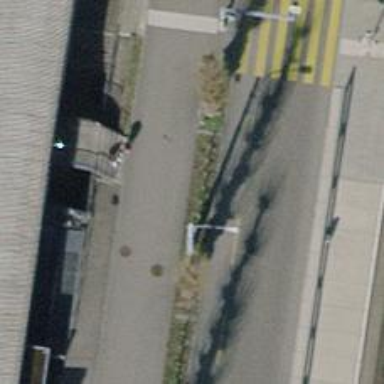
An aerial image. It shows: Bicycle parking area with bollards.